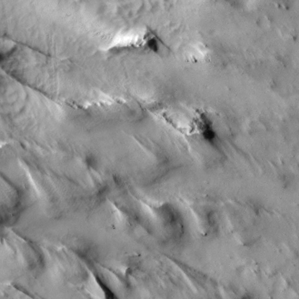
Label: non_frost